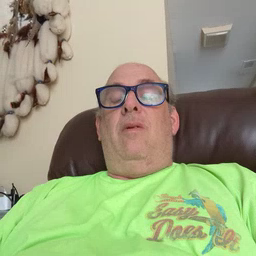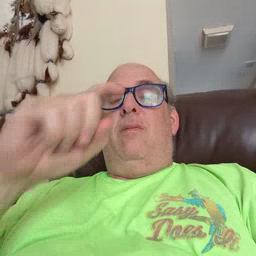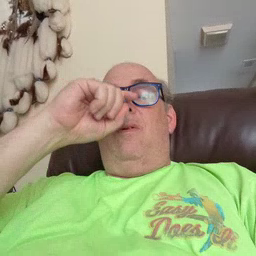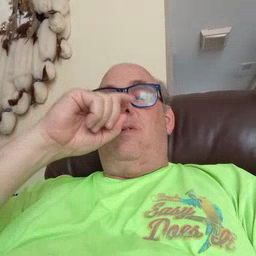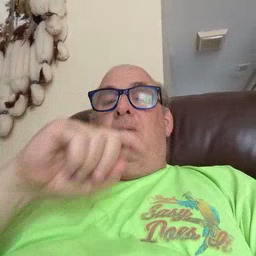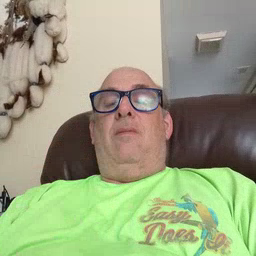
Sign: doll